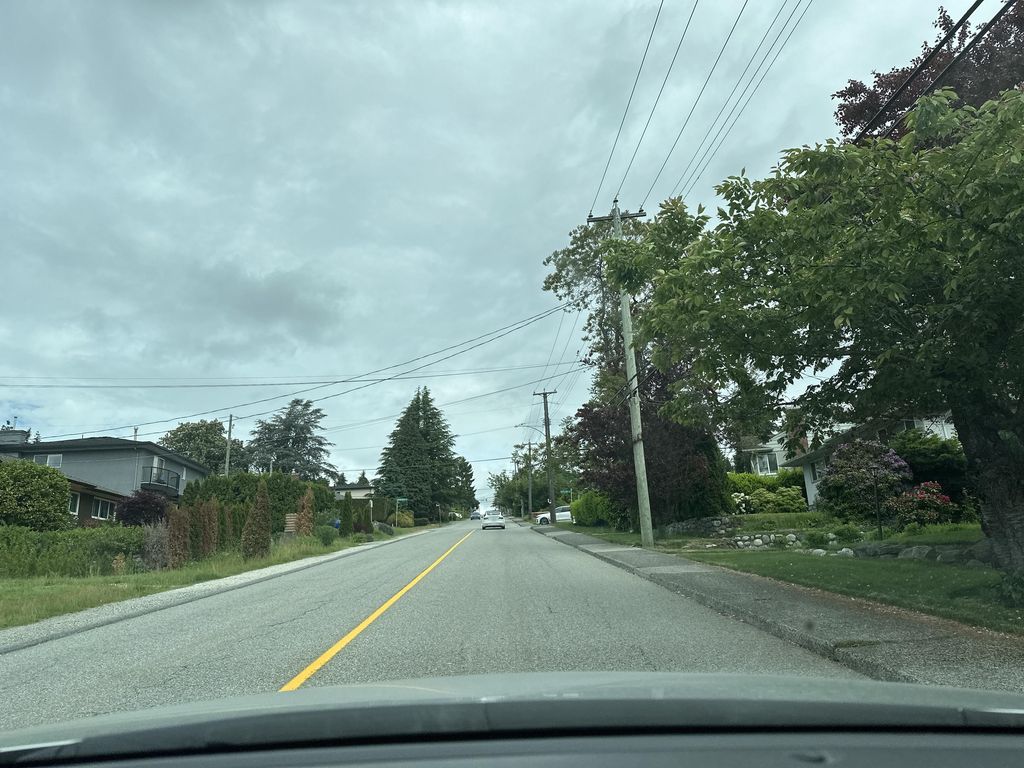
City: vancouver